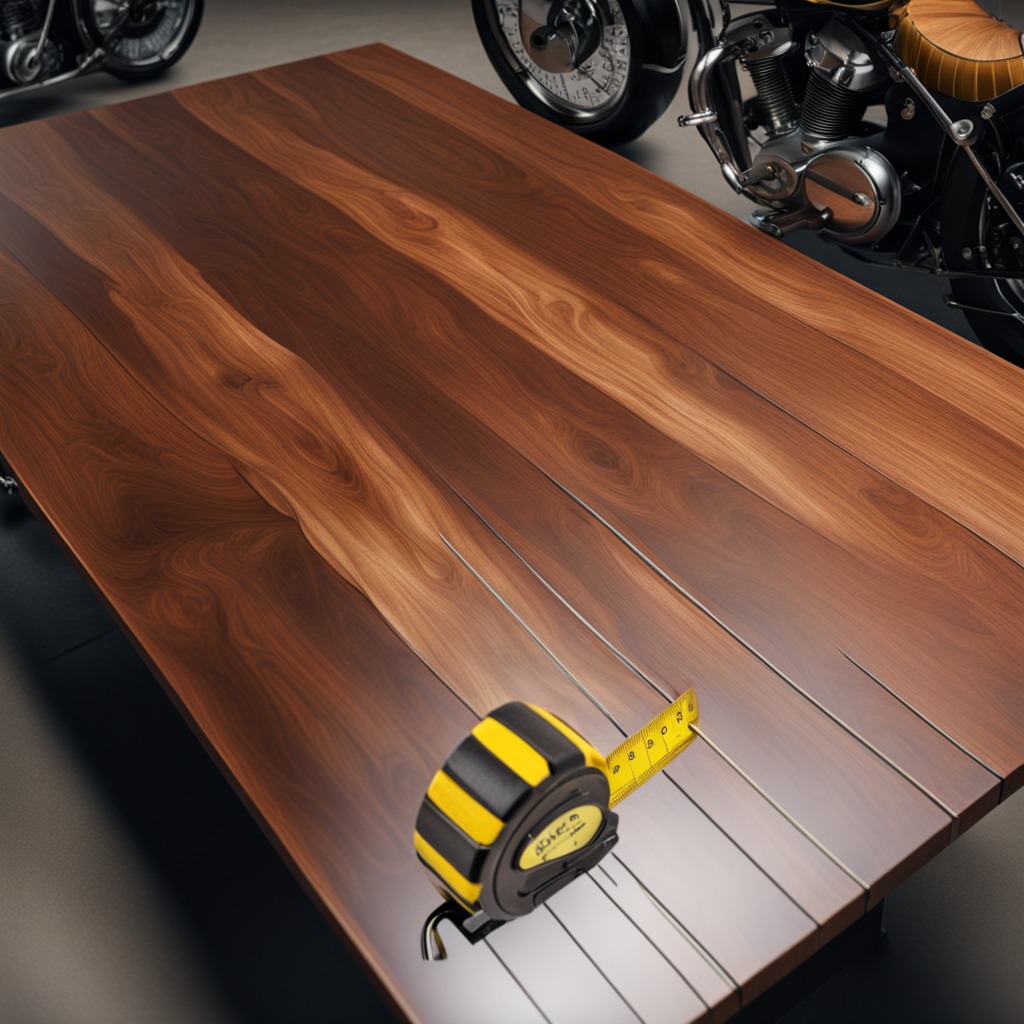
A measuring tape is lying on the oil-spilled wooden table in the vintage motorcycle garage.